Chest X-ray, PA view. Patient: 75 years old, sex M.
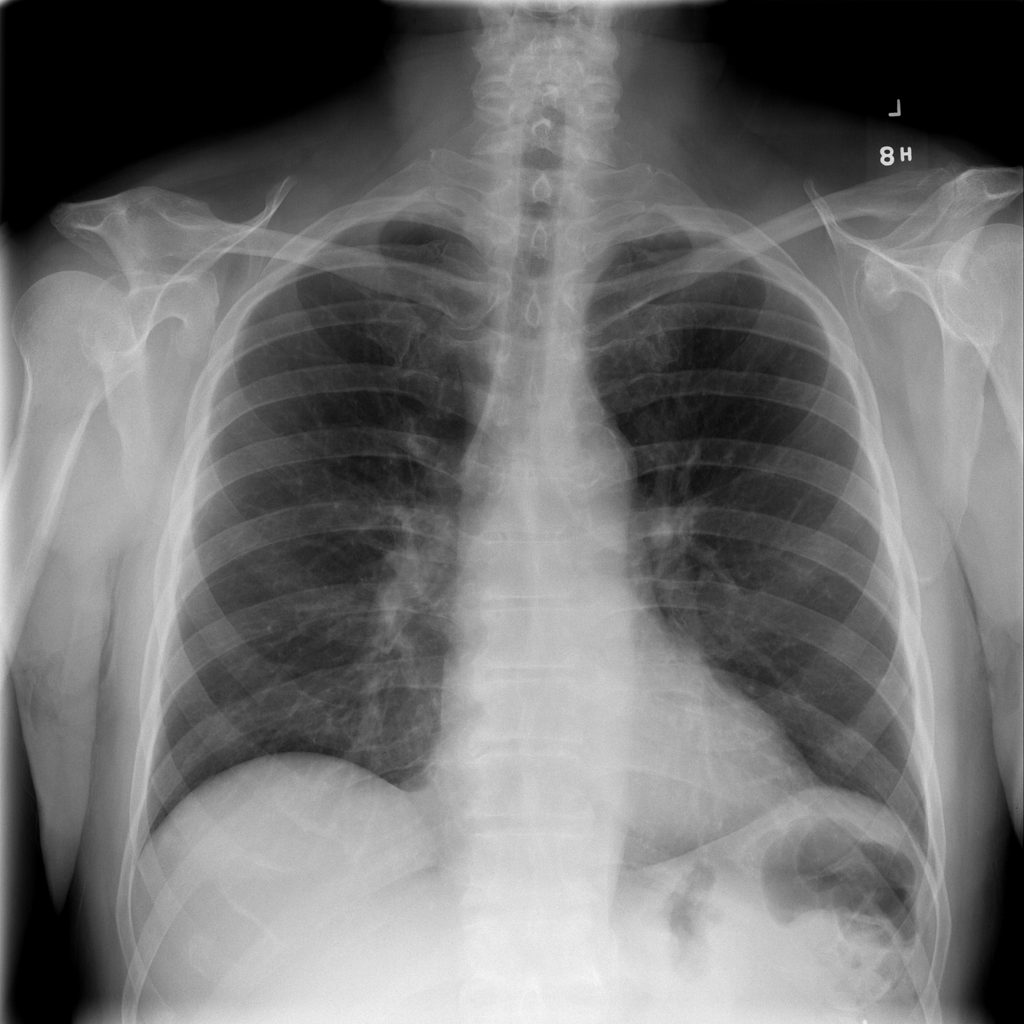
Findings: No Finding